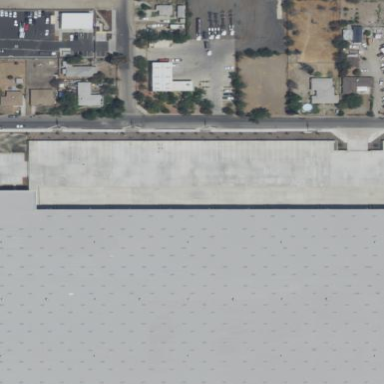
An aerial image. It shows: Warehouse building.